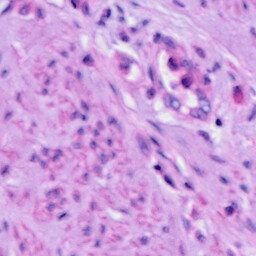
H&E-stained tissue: Cervix